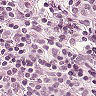
Metastatic tissue present: no